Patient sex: F
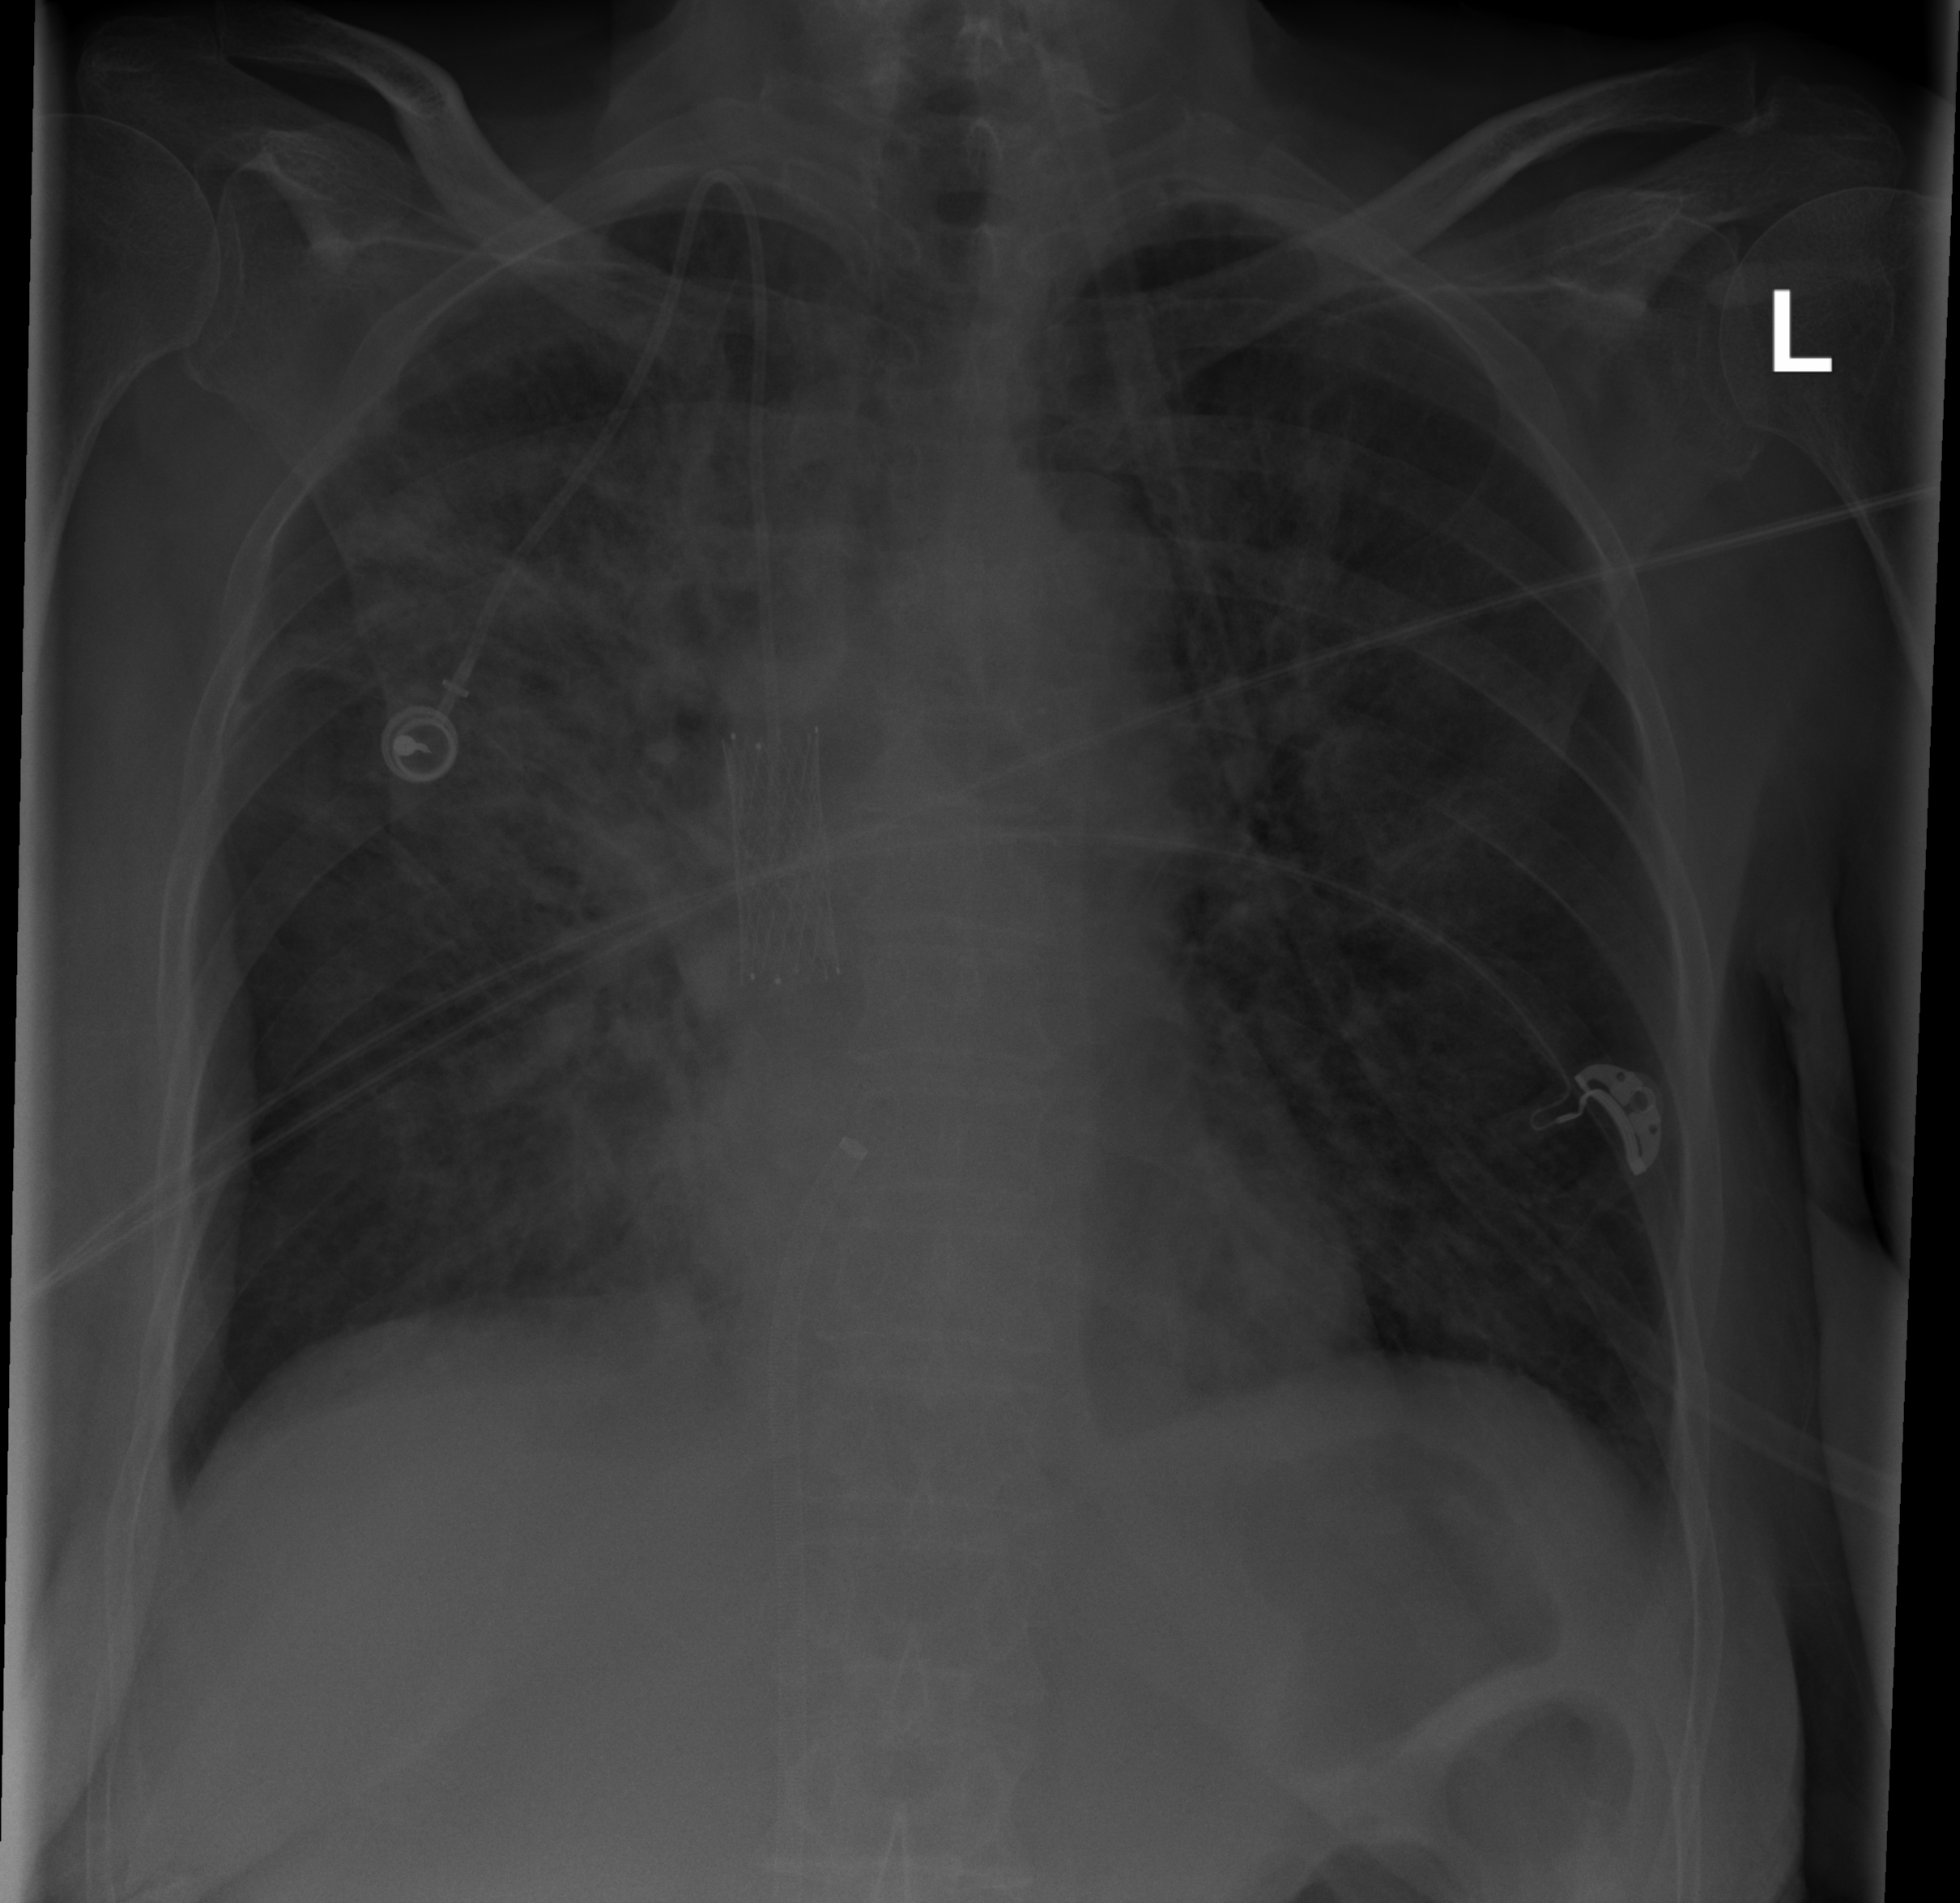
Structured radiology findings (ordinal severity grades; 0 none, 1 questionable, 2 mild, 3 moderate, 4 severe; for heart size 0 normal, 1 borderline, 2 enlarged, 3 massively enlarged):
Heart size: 0
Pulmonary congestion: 2
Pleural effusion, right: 2
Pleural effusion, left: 0
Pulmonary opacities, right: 3
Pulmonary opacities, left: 2
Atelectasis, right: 3
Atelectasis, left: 0